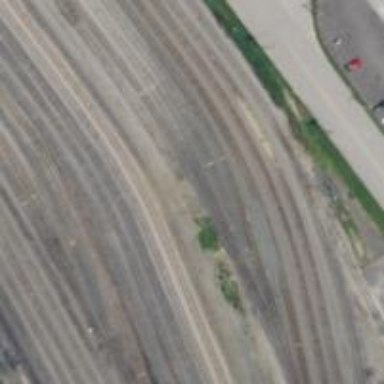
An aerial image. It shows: Abandoned railway yard.